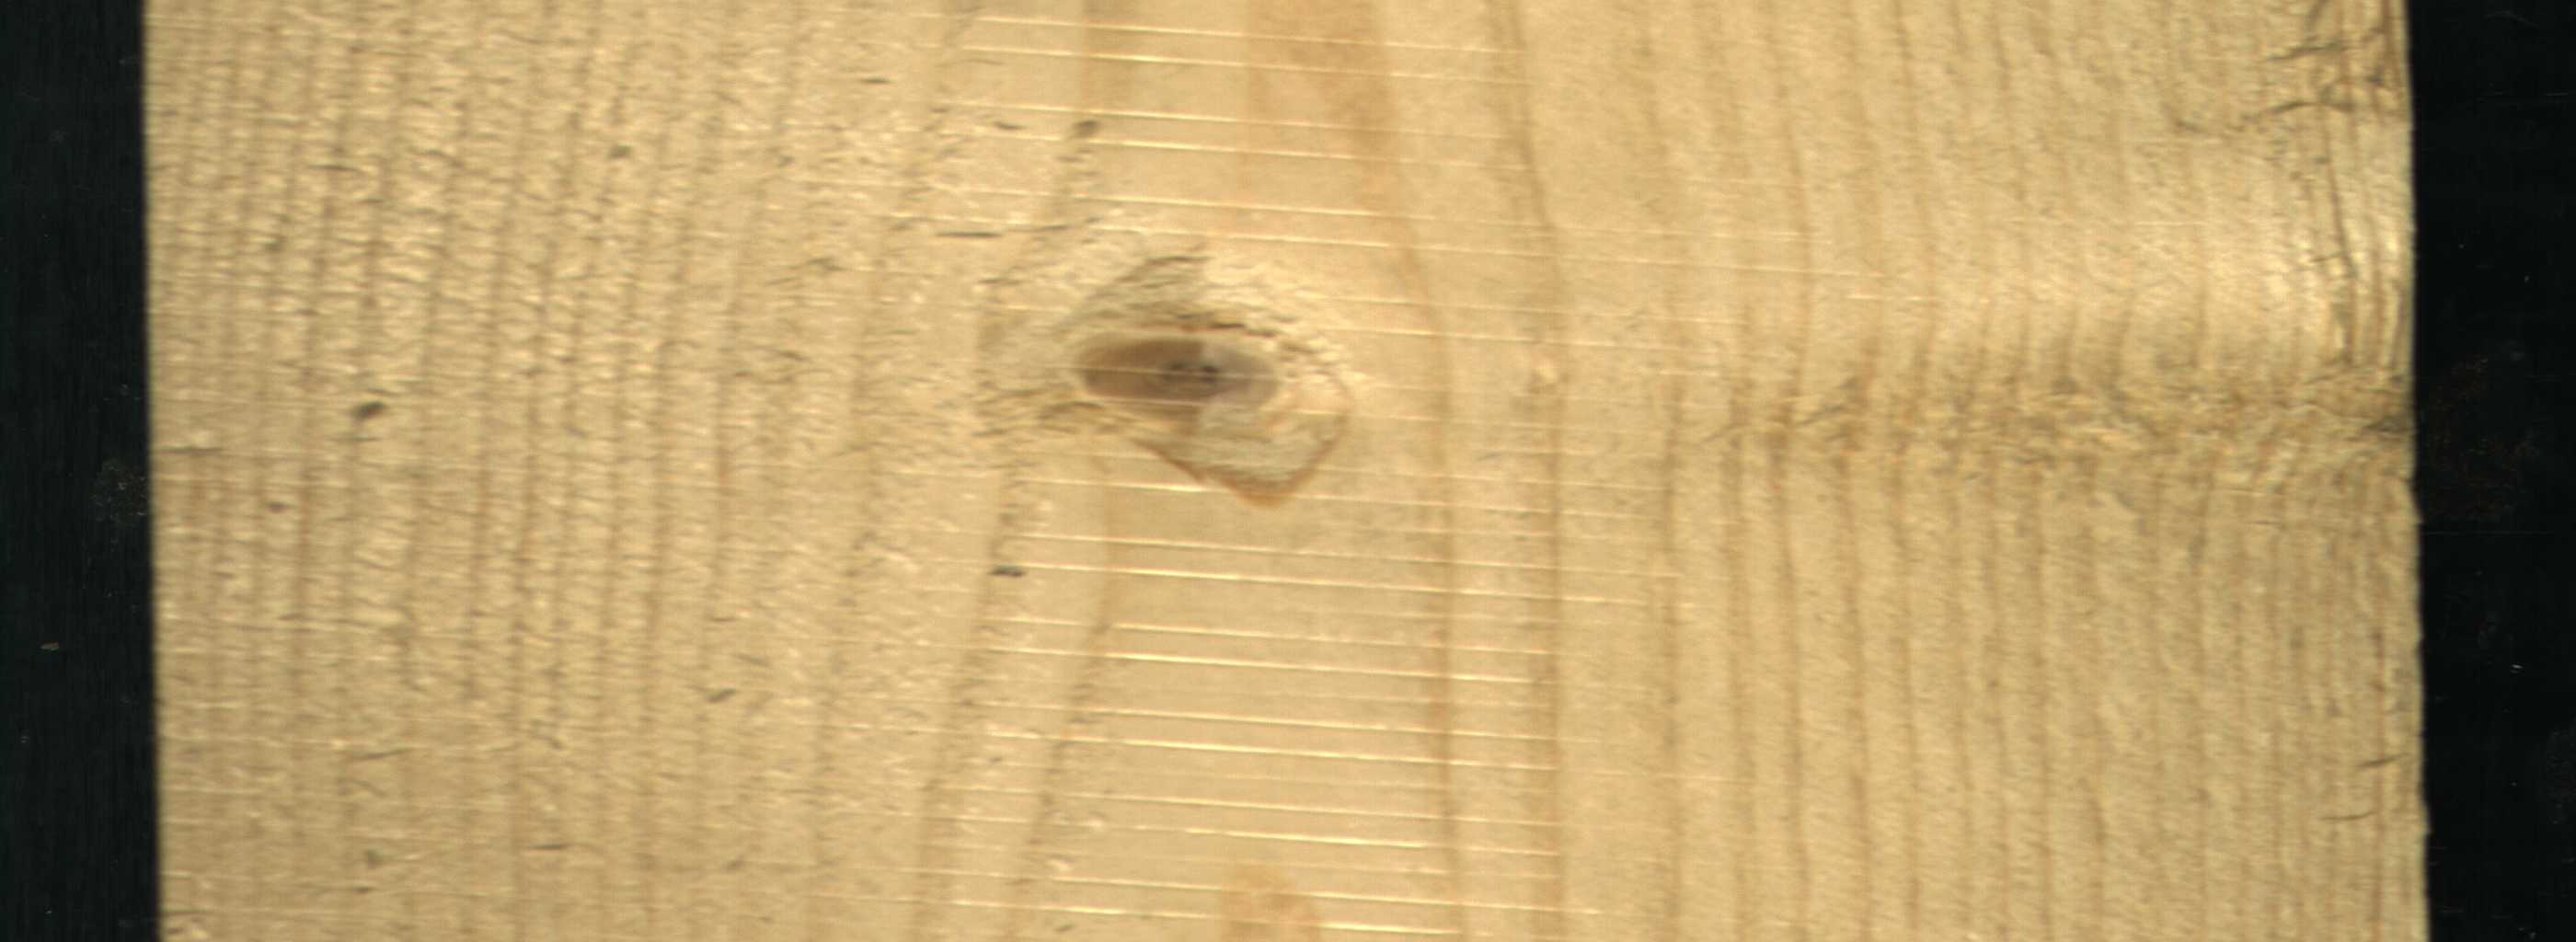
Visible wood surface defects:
Live_Knot